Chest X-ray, PA view. Patient: 58 years old, sex M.
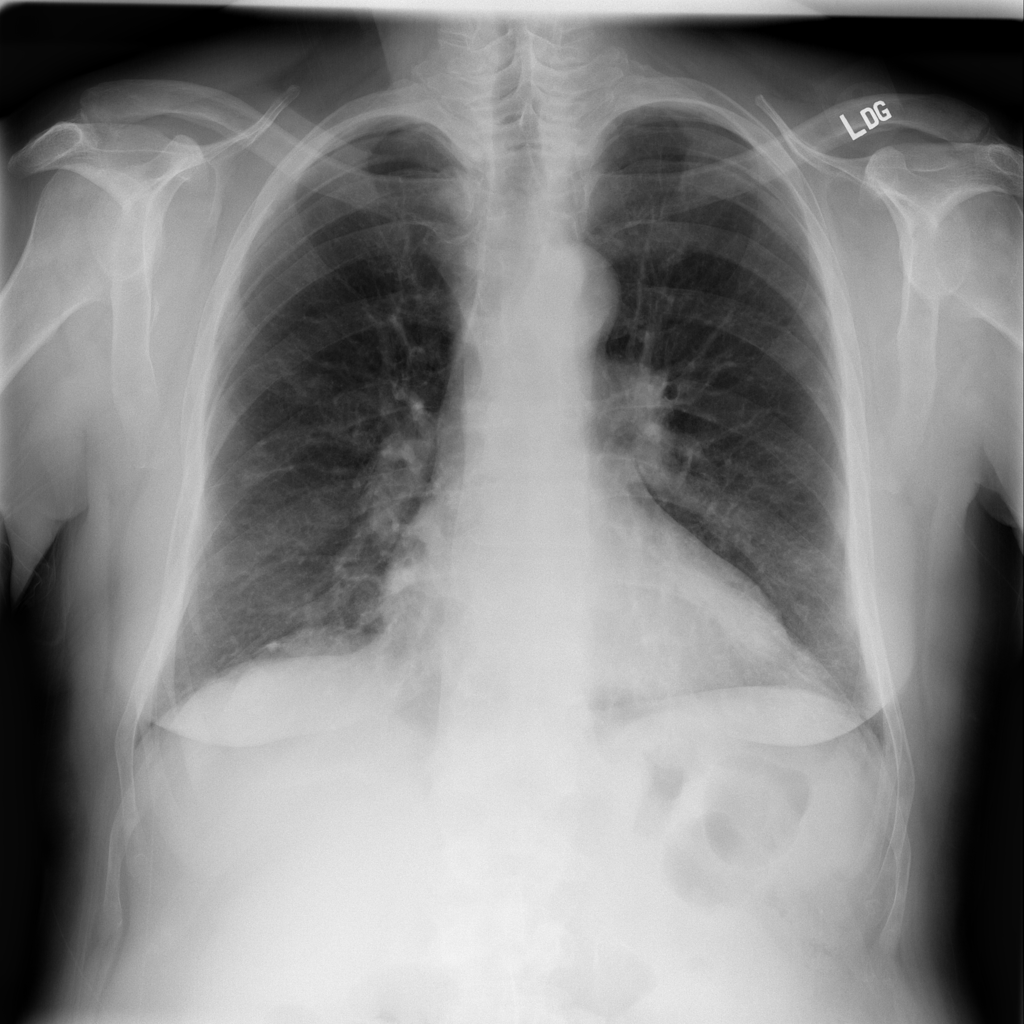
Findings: No Finding